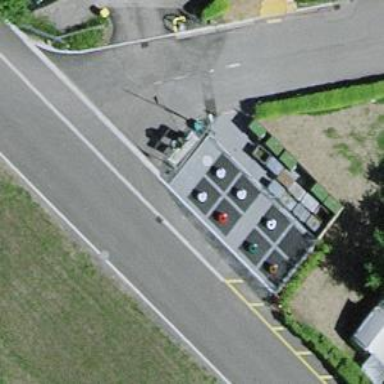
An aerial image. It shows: Recycling container for recycling.